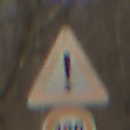
Verkehrszeichen: Gefahrenstelle
Zusatzzeichen unten: Geschwindigkeit120
Umgebung: Outdoor, Nature
Tageszeit: MorningAfternoon
Wetter: Clear
Licht: Natural
Jahreszeit: Winter
Kontrast: HighContrast